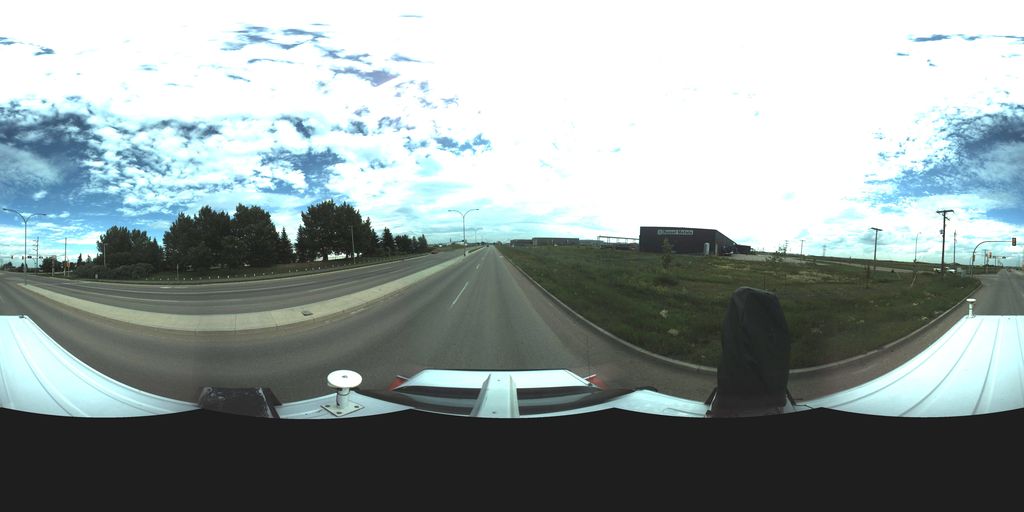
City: saskatoon